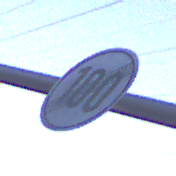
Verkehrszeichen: EndeGeschwindigkeit100
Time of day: SunriseSunset
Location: Outdoor (Nature)
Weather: Clear
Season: NotSpecified
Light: Natural